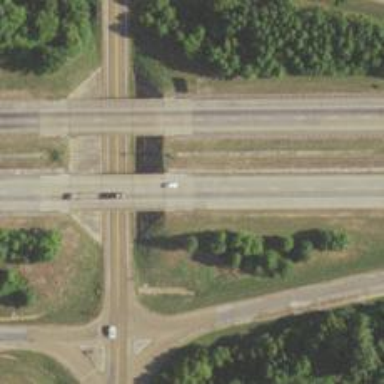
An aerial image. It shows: Beam bridge on motorway.